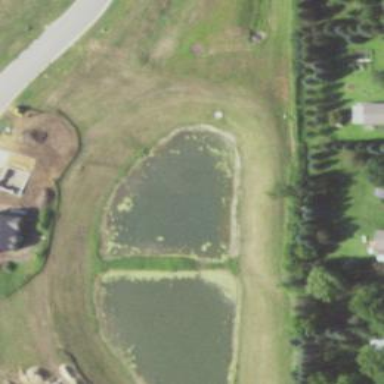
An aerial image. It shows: Pond surrounded by natural water.